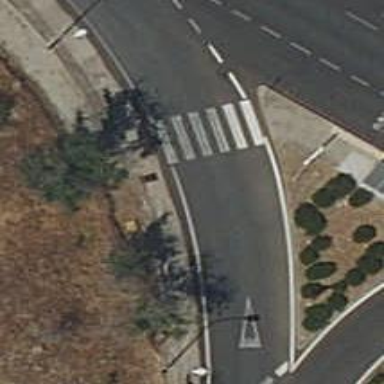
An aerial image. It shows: Zebra crossing on the road.